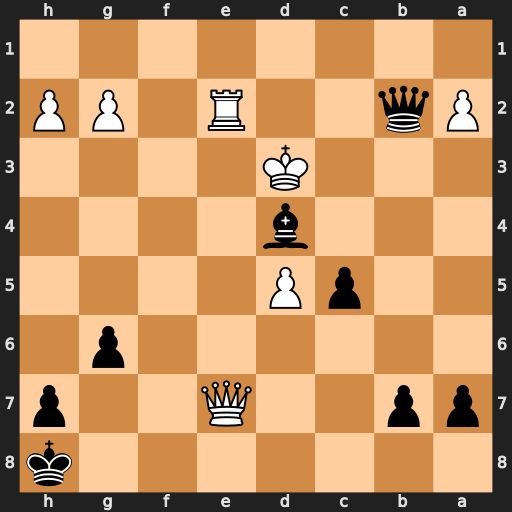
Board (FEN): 7k/pp2Q2p/6p1/2pP4/3b4/3K4/Pq2R1PP/8
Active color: b
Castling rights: -
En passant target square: -
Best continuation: c4+ Ke4 Qxe2+ Kxd4 Qxe7